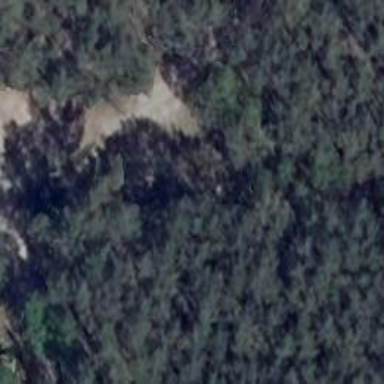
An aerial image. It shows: Sandy track.